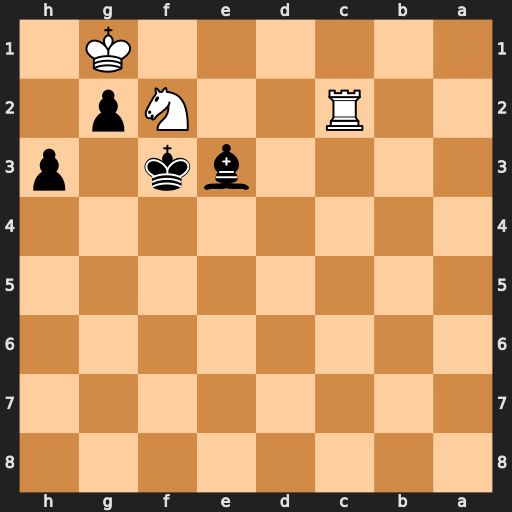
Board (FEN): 8/8/8/8/8/4bk1p/2R2Np1/6K1
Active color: b
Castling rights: -
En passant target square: -
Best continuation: Kg3 Rc8 h2#